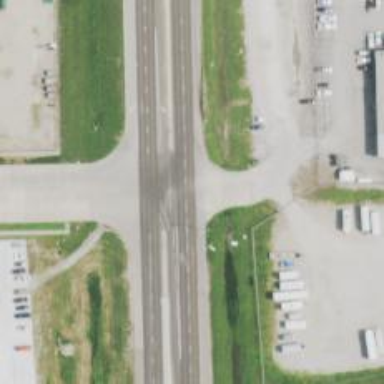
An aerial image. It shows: Primary highway.